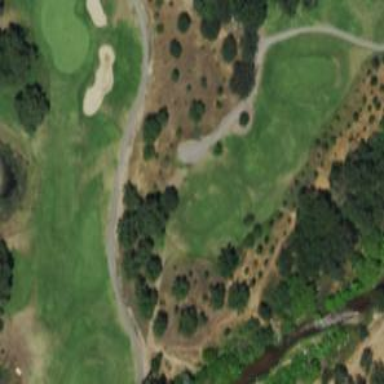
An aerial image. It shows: Golf cartpath that is also road path.